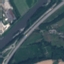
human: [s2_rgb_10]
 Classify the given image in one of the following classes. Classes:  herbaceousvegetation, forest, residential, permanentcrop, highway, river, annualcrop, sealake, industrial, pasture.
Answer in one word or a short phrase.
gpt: Highway